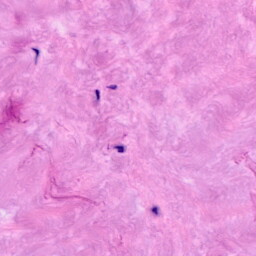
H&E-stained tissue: Breast